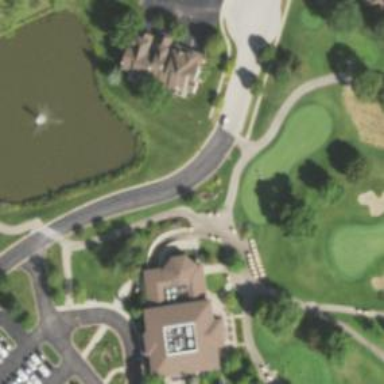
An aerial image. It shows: Service road designated as golf cart path.